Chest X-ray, PA view. Patient: 55 years old, sex F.
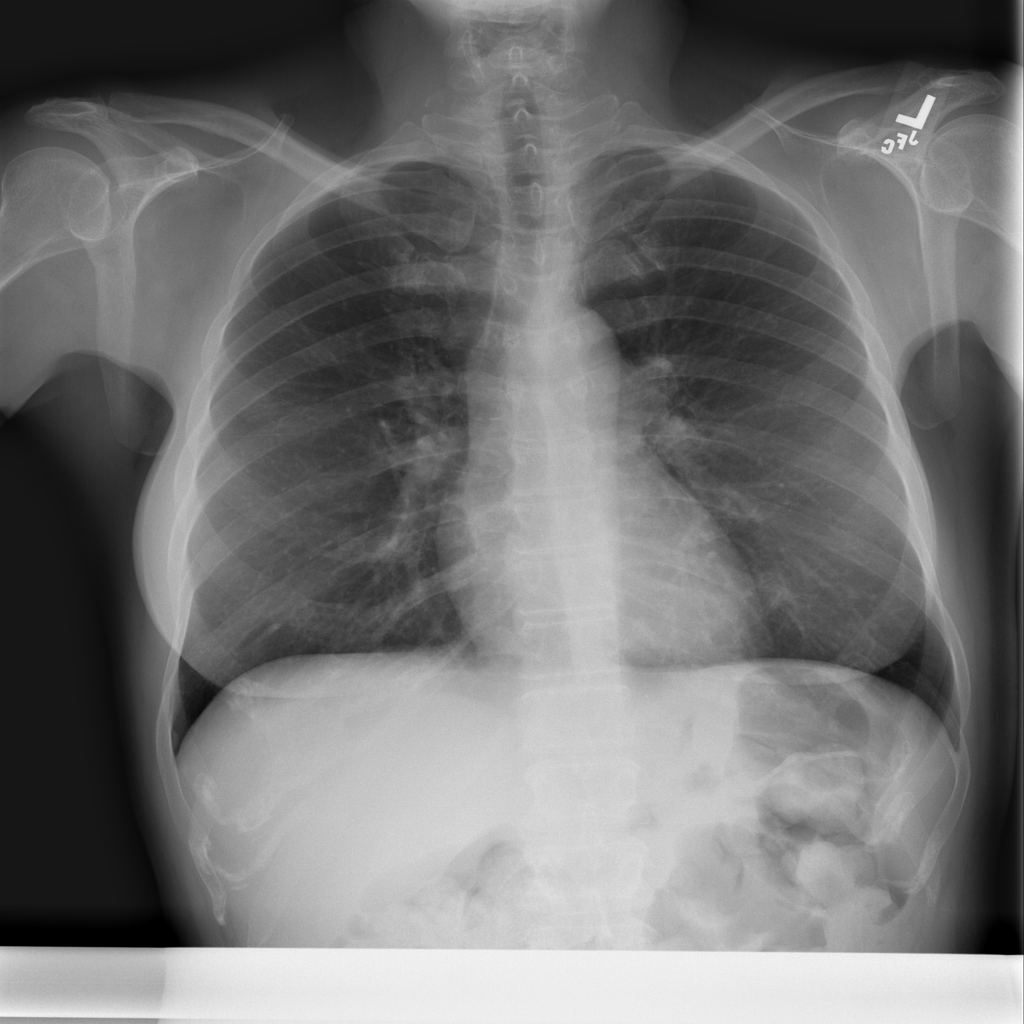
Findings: No Finding